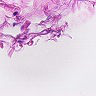
Metastatic tissue present: no